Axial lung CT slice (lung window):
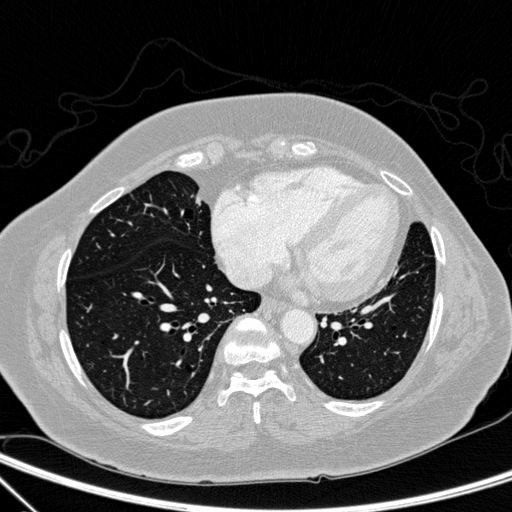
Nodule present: no